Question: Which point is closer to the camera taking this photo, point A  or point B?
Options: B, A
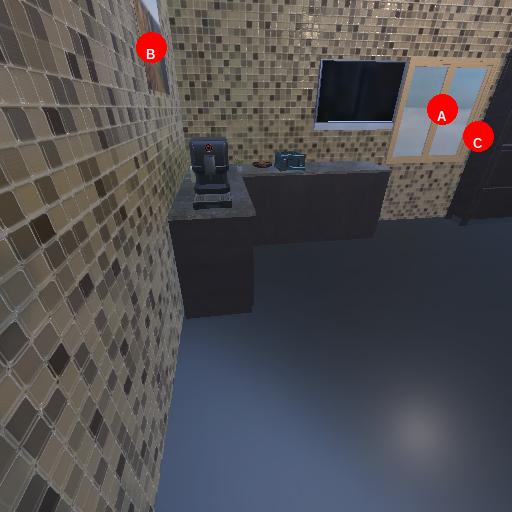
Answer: B